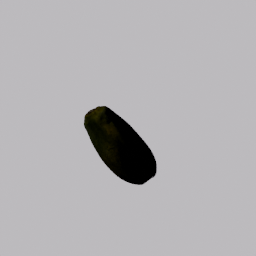
Label: decoration